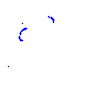
Particle: proton